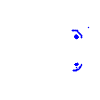
Particle: pion